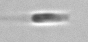
Label: flagellate_morphotype3